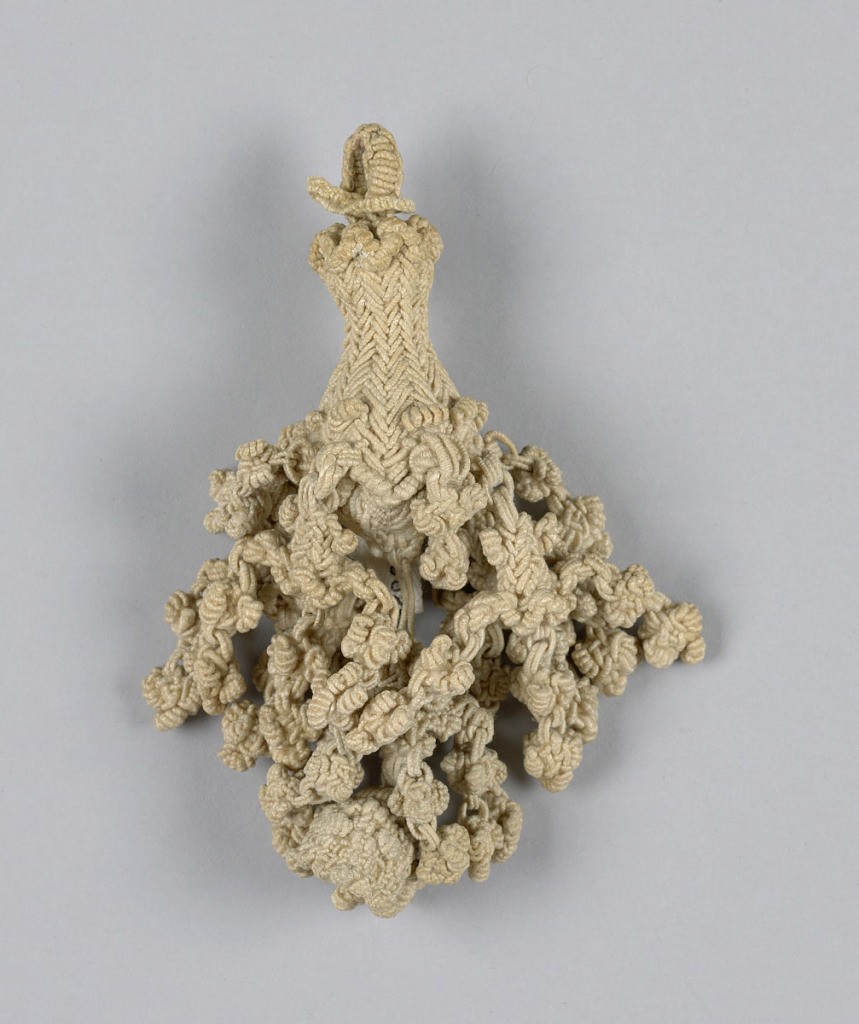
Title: Tassel
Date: late 16th–early 17th century
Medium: linen Technique: braided and knotted
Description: Pear-shaped linen tassel, braided and knotted. Short double loops attached to pear-shaped center from which hang four longer and four shorter units with a longer unit in center terminating in small base.